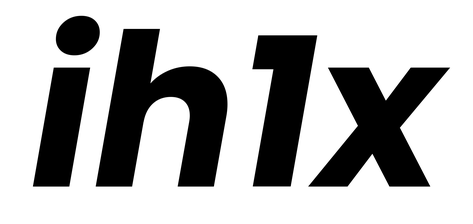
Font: Poppins-BoldItalic